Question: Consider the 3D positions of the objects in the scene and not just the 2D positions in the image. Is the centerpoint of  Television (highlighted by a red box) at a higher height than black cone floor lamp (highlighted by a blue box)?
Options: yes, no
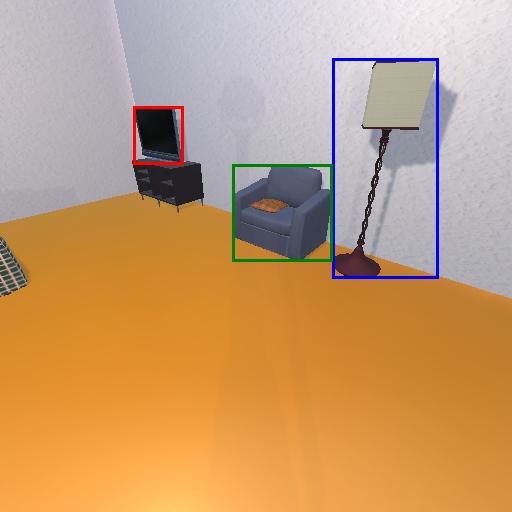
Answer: yes